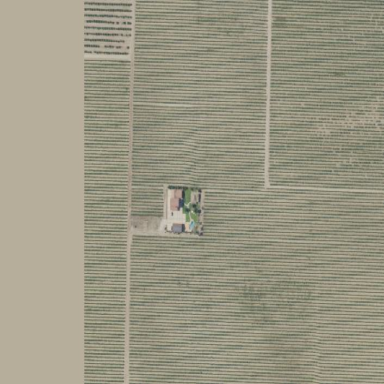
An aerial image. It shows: Beautiful vineyard in the countryside.